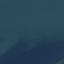
Land use / land cover: SeaLake